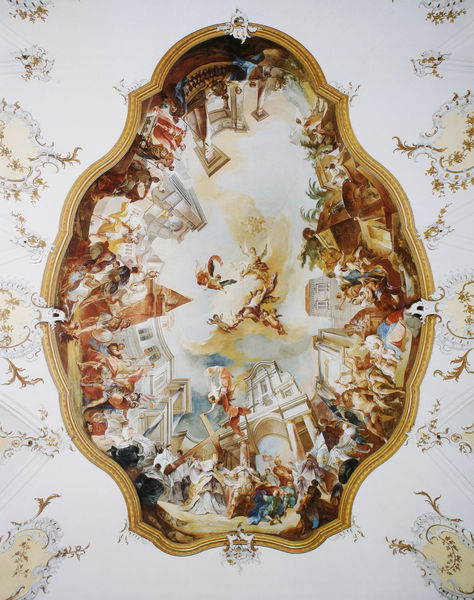
Titel: Die Rückführung des Heiligen Kreuzes
Künstler: Johann Wolfgang Baumgartner
Standort: Bergen
Institution: Pfarr- und Wallfahrtskirche
Schlagwörter: blau, flügel, gemälde, gott, himmel, weiß, frauen, gelb, grün, menschen, stadt, blumen, braun, marmor, szene, säulen, dach, gebäude, rot, wolke, muster, ornament, architektur, barock, rahmen, häuser, kirche, gewand, gold, decke, pflanzen, rokoko, kinder, oval, engel, ranken, bogen, perspektive, transport, giebel, formen, floral, verzierung, stuck, durchgang, palme, tor, bögen, gewölbe, kreuz, palast, darstellung, altar, gestalten, girlanden, wappen, jesus, kreuzigung, götter, obelisk, zentrum, barocj, tempel, heilige, deckengemälde, fresko, pyramide, bemalung, szenen, verzierungen, fresco, deckenmalerei, rotunde, rocaille, apostel, deckenfresko, gewälbe, deckenbild, sotto in su, deckegemälde, obal, stadtbrand, 18. jahrhundert, sot in su, persepektivmalerei